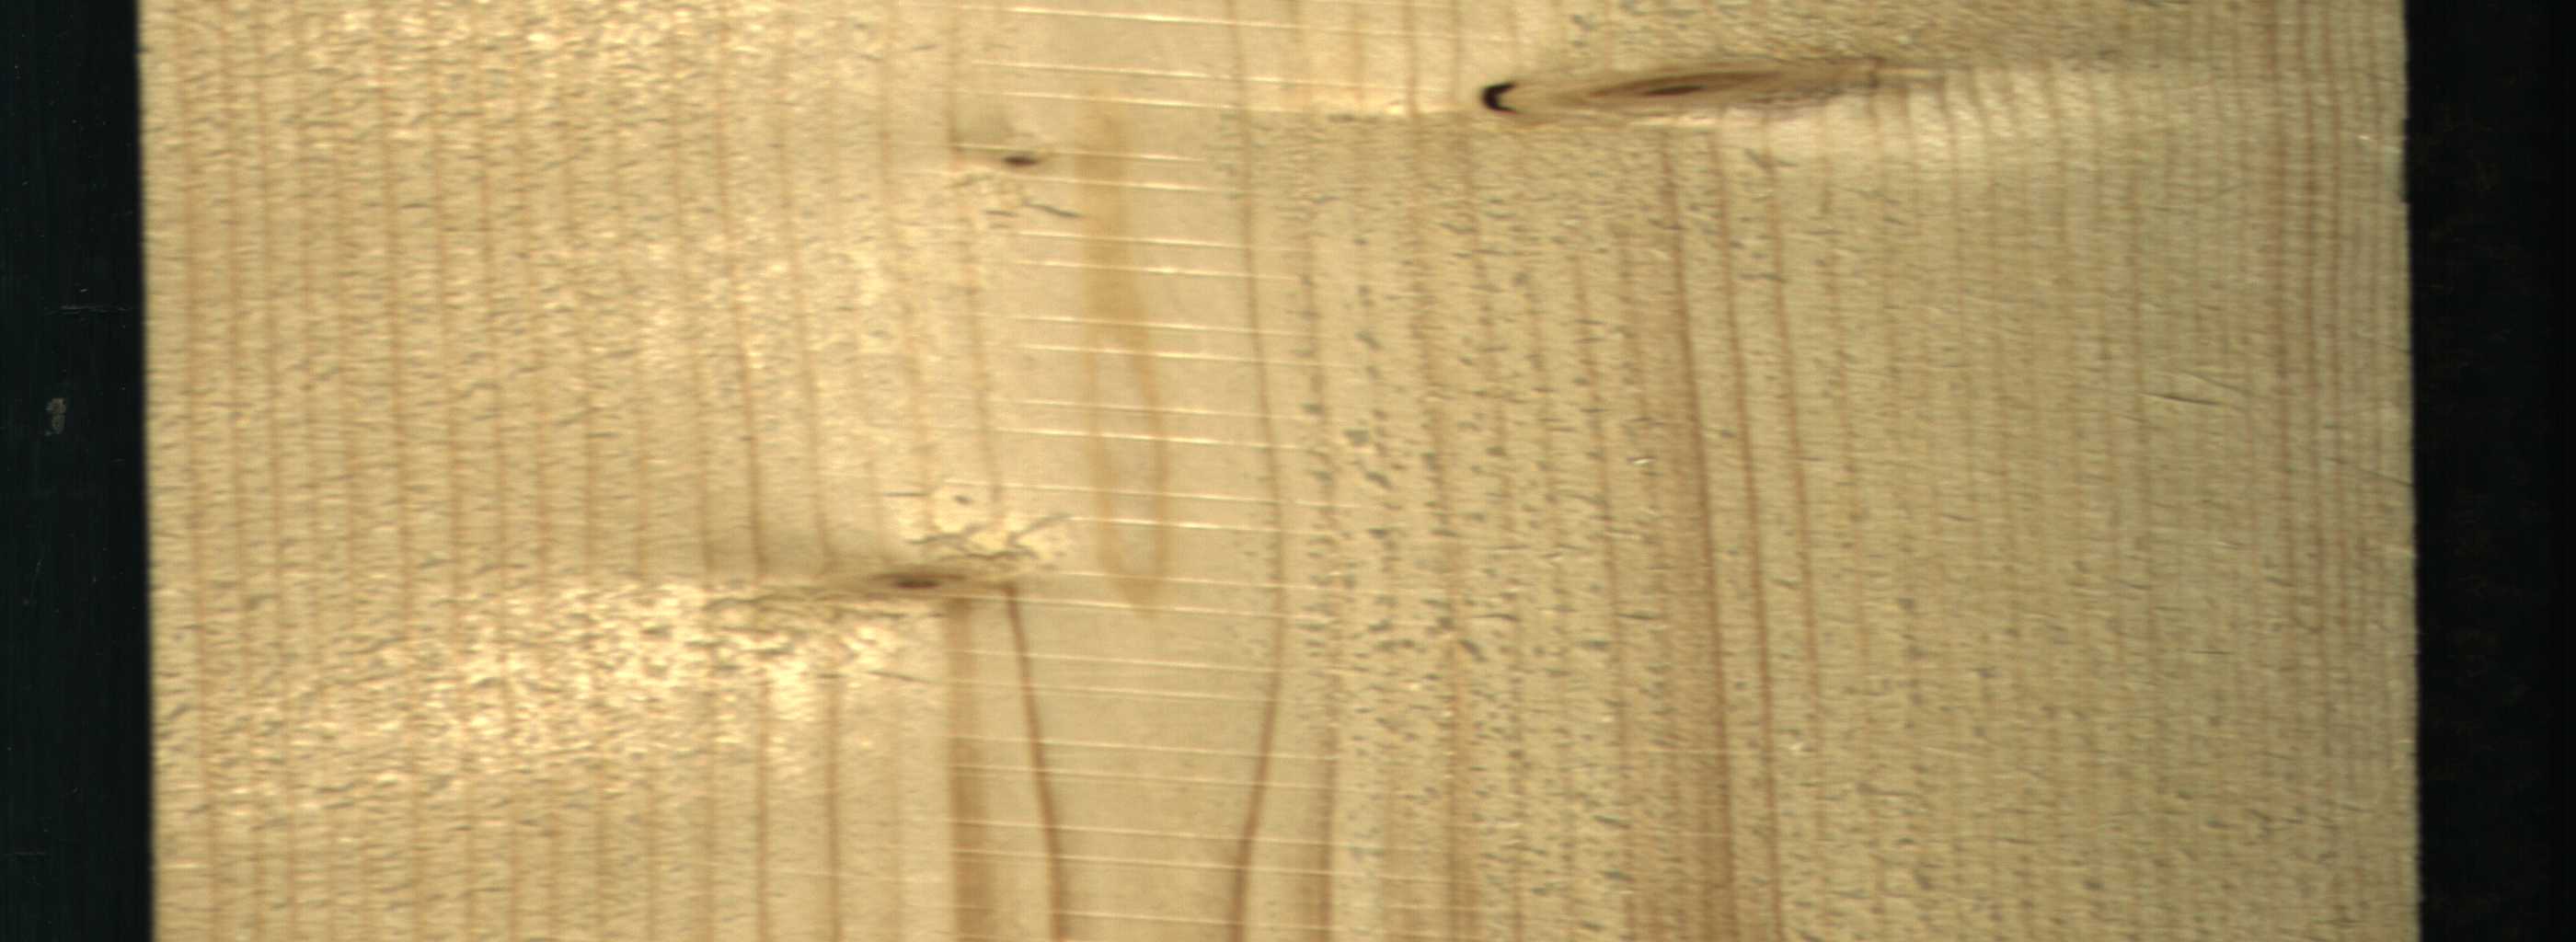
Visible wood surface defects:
Live_Knot
Live_Knot